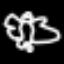
Label: angel